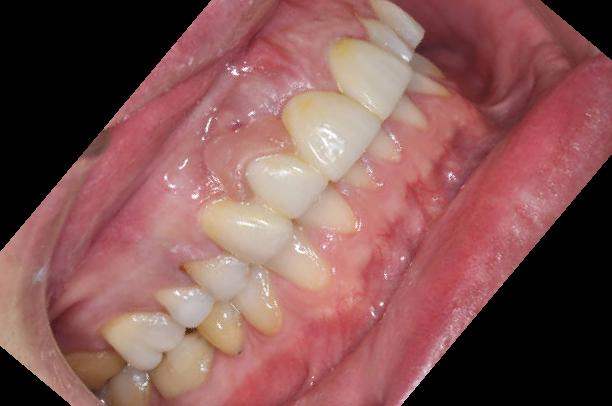
Condition: Gingivitis